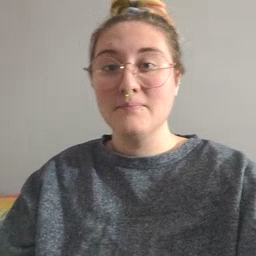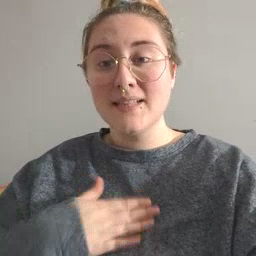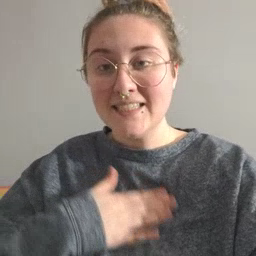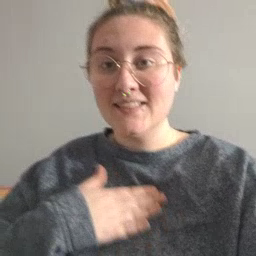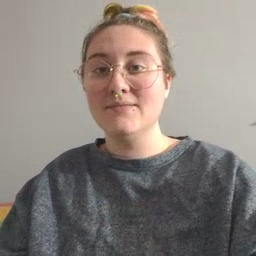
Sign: please